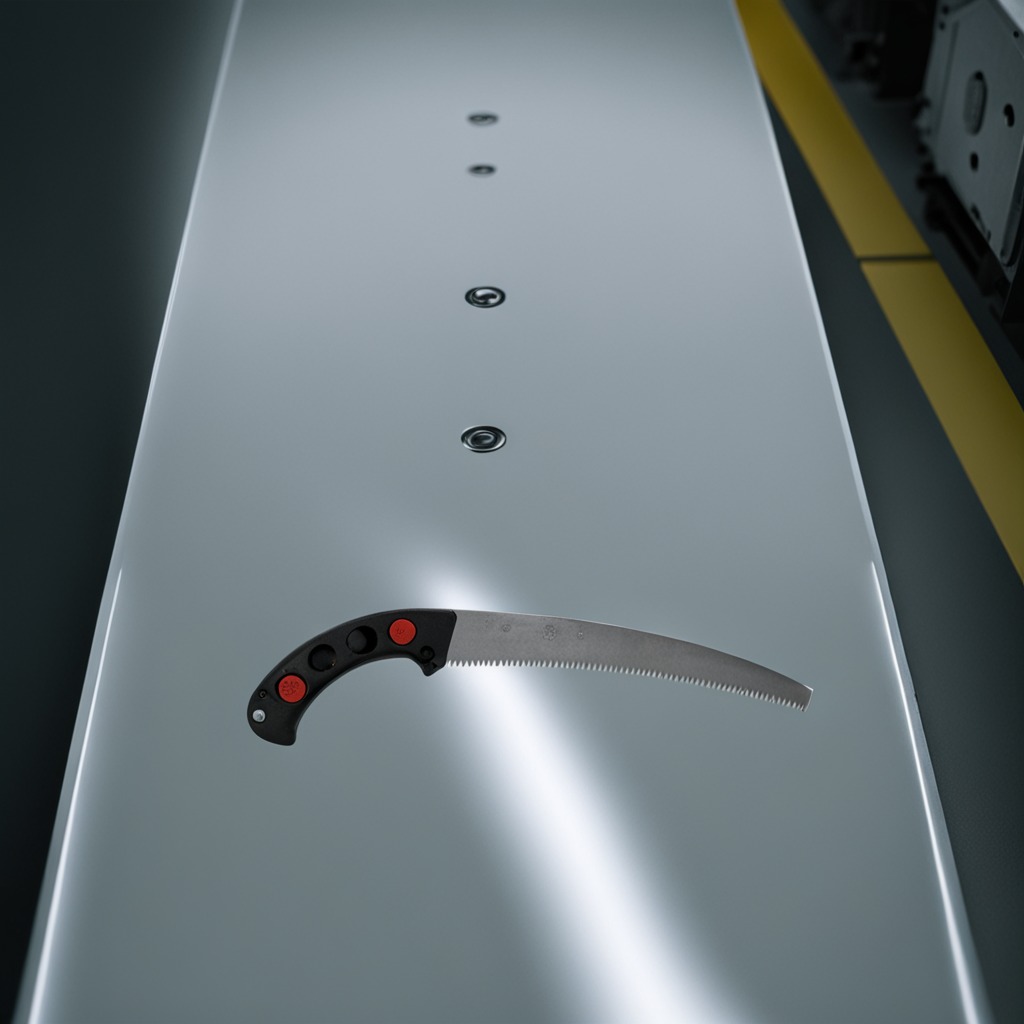
A metal saw is lying on a table in a ship maintenance bay.